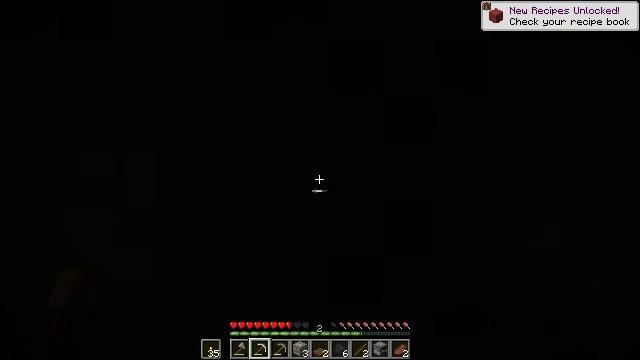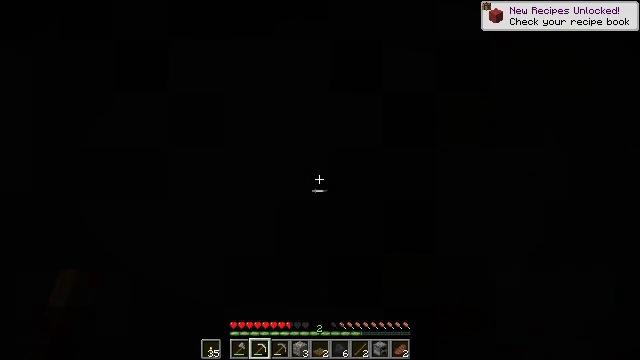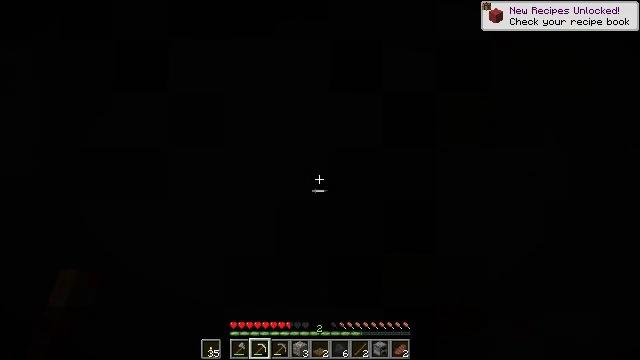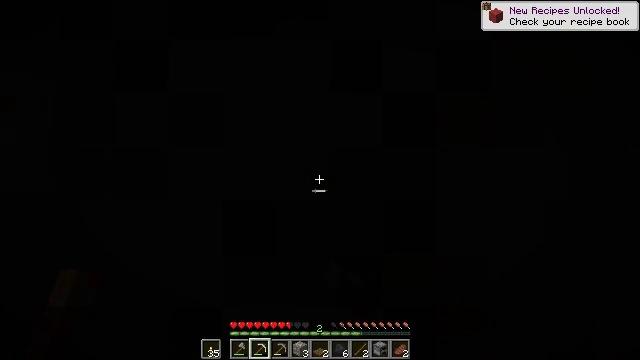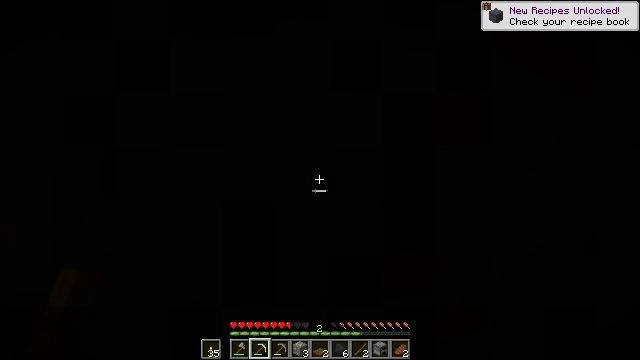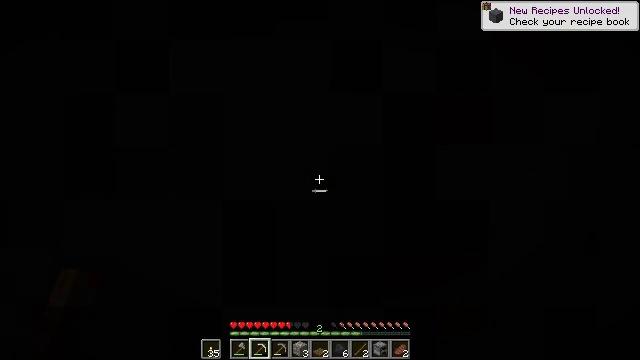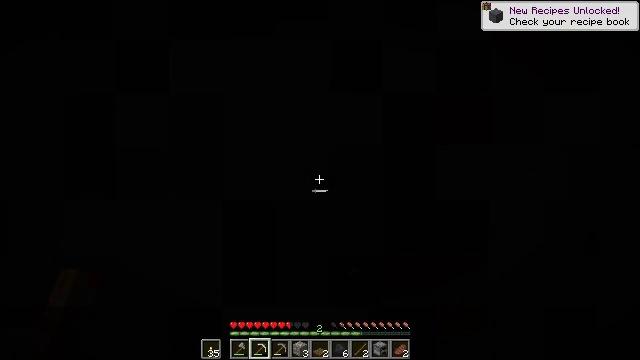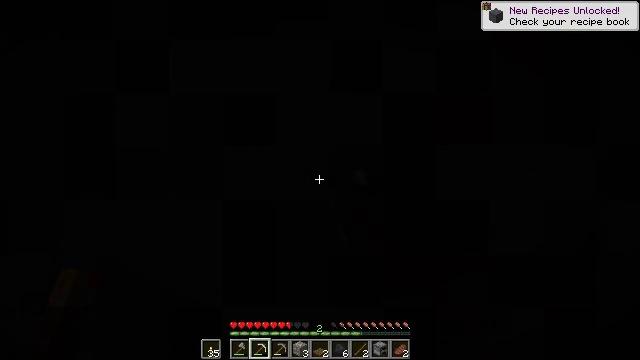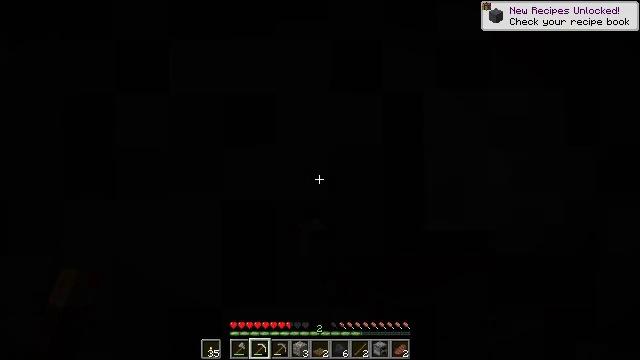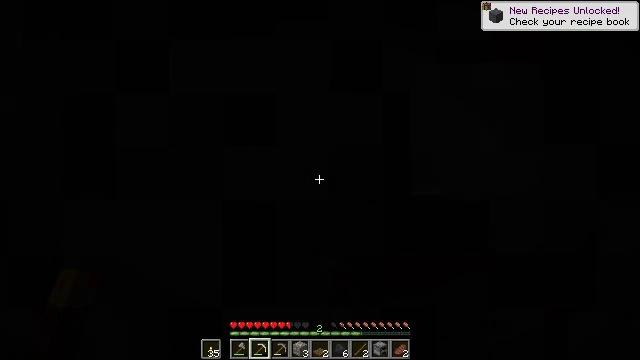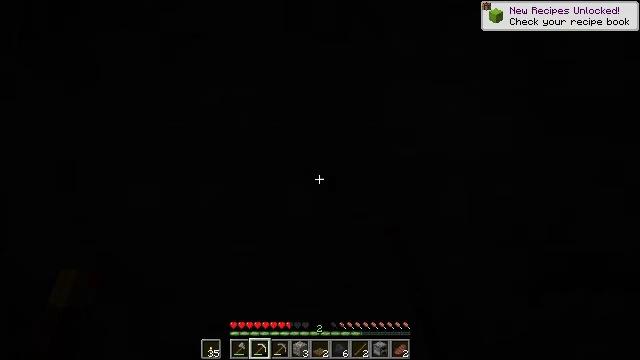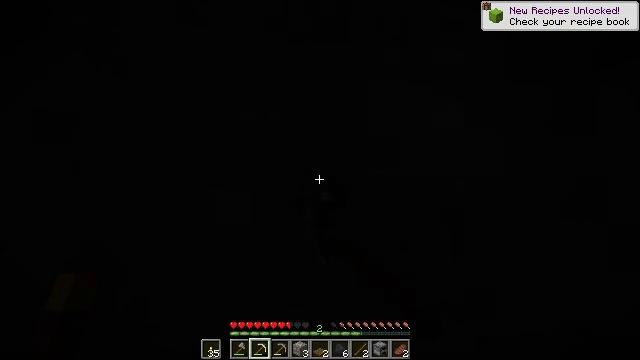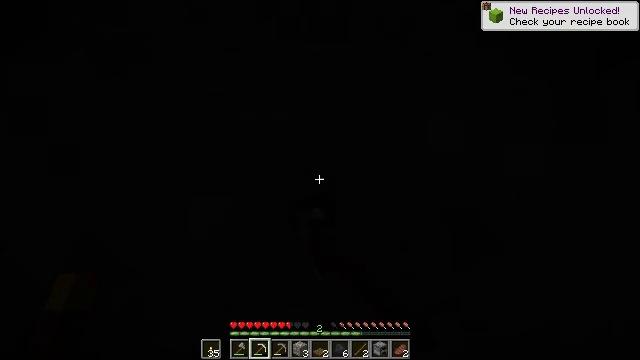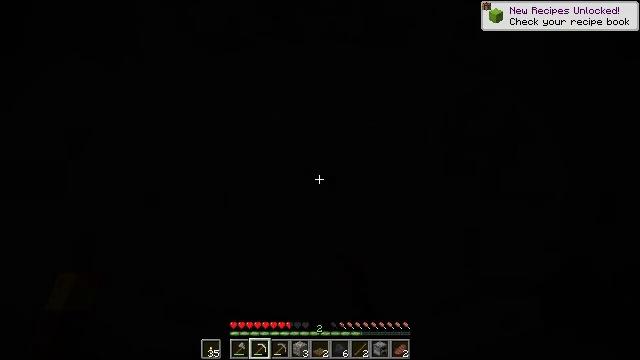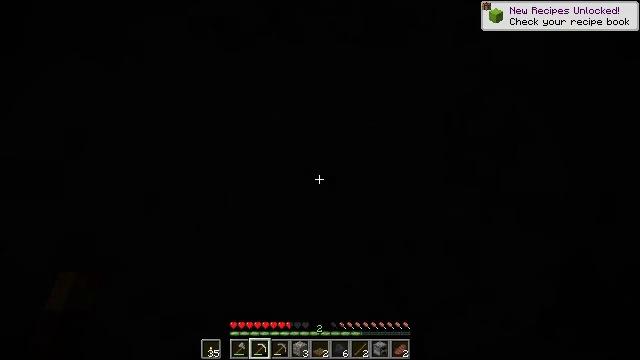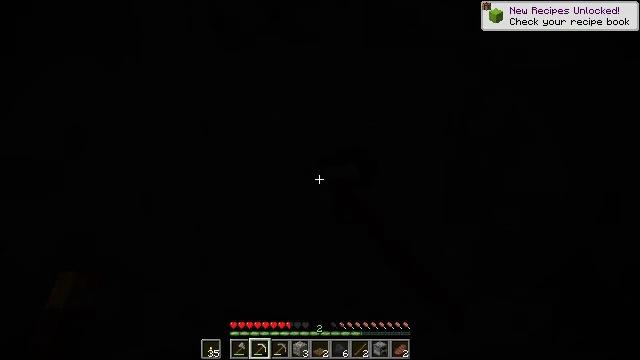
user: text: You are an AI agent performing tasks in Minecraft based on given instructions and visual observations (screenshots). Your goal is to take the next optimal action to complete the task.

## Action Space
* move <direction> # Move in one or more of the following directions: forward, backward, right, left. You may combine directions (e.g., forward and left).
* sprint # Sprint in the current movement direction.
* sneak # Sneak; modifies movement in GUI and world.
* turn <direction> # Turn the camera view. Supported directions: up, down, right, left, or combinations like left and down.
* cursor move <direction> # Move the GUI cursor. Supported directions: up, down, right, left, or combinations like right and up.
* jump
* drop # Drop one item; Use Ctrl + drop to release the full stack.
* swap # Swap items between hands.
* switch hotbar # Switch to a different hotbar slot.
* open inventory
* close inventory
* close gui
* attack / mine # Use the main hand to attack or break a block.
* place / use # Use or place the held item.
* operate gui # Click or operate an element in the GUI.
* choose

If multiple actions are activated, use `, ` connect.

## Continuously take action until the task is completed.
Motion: motion action
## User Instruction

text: Mine gravel from the ground.
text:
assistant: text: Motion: move forward, attack / mine
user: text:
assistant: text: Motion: move forward, attack / mine
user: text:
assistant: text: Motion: move forward, attack / mine
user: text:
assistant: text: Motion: move forward, attack / mine
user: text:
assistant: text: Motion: move forward, attack / mine
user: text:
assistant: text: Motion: move forward, attack / mine
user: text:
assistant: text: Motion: move forward, attack / mine
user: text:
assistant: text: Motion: move forward, attack / mine
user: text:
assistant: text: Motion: move forward, attack / mine
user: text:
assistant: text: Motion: move forward, attack / mine
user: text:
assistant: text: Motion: move forward, attack / mine
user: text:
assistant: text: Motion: attack / mine
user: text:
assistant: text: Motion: attack / mine
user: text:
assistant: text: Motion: attack / mine
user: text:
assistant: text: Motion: attack / mine
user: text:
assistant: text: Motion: move back, attack / mine
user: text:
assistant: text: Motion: move back, turn left, attack / mine
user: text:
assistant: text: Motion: move back, attack / mine
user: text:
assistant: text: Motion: move back, attack / mine
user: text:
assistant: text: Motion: move back, attack / mine
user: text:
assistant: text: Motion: move back, attack / mine
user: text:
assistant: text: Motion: move back, attack / mine
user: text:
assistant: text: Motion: move back, attack / mine
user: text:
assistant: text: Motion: move back, attack / mine
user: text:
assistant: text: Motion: move back, attack / mine
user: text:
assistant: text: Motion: move back, attack / mine
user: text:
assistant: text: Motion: attack / mine
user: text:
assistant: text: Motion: attack / mine
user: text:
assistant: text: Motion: attack / mine
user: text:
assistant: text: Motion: attack / mine